Interaction volume radius: 5 \u00c5
Interaction volume height: 20 \u00c5
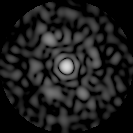
Disorder parameter: 0.7827